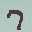
Label: 7